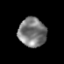
Tissue: prostate
Cell type: T cells
Senescence score: 0.3287
Nuclear area (px): 791
Mean DAPI intensity: 121.716